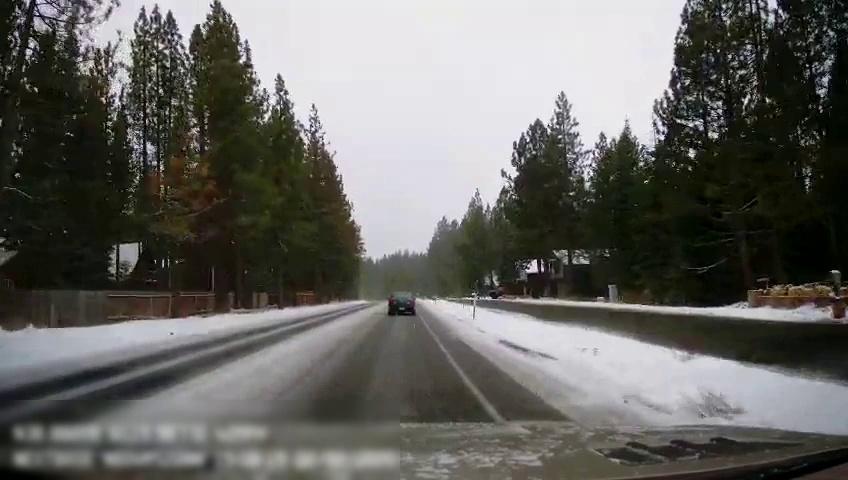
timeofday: Day
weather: Snowy
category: Drivable Space
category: Drivable Space
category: Vehicles | Truck
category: Vehicles | Car
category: Lanes | Current Lane